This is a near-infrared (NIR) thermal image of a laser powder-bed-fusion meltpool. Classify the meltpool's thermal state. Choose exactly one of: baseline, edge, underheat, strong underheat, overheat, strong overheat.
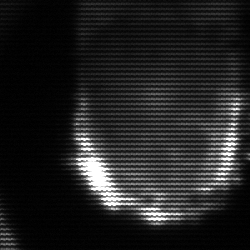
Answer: baseline